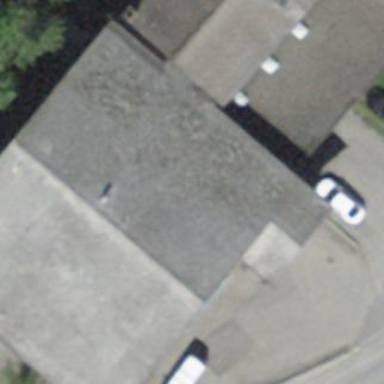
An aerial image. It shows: Commercial building.